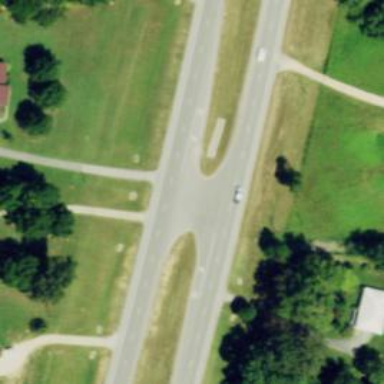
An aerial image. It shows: Asphalt road classified as trunk route.